Interaction volume radius: 10 \u00c5
Interaction volume height: 10 \u00c5
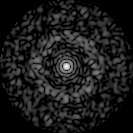
Disorder parameter: 0.8541